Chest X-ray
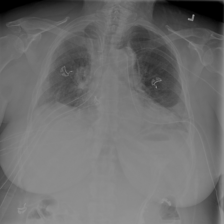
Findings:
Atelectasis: negative
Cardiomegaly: negative
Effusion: negative
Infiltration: negative
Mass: negative
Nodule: negative
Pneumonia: negative
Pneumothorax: negative
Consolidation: negative
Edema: negative
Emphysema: negative
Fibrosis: negative
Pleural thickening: negative
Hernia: negative